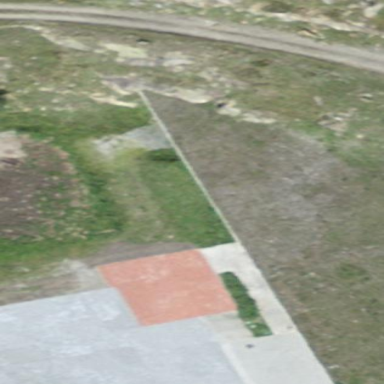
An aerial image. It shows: Farm building with flat roof.